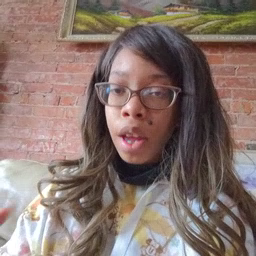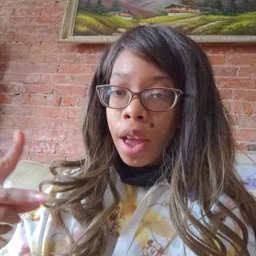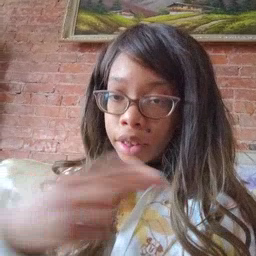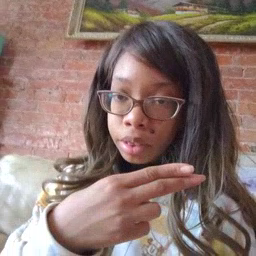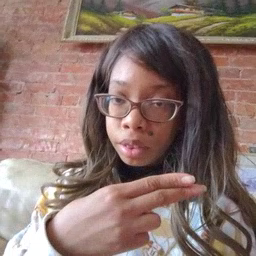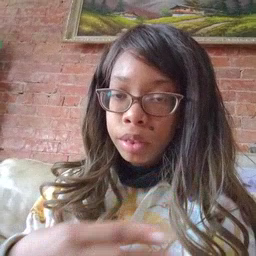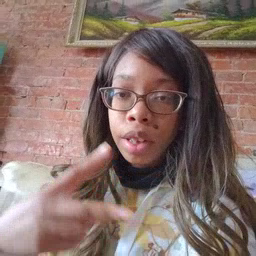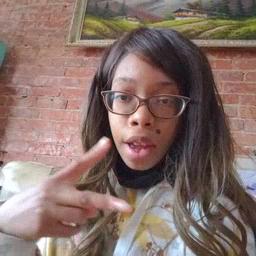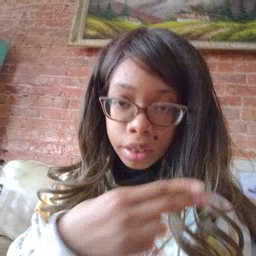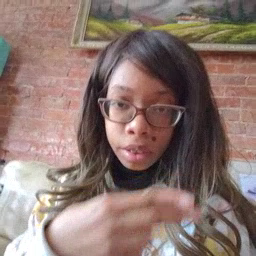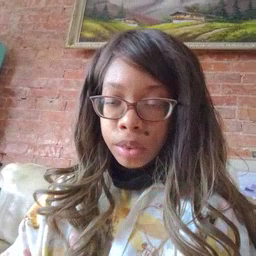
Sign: cut